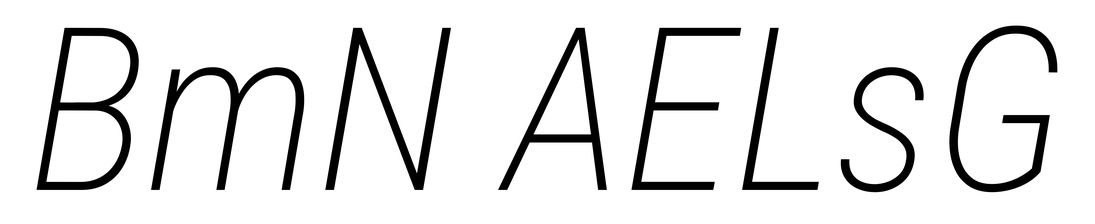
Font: Roboto-Italic_Condensed_ExtraLight_Italic